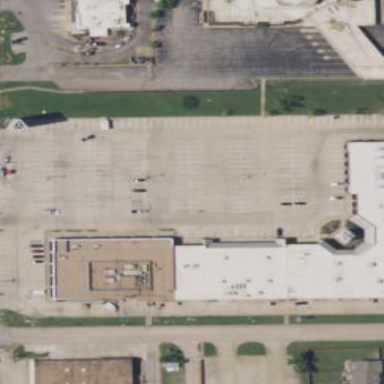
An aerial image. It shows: Mall building.